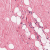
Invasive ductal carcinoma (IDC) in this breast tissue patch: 0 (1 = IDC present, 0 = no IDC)